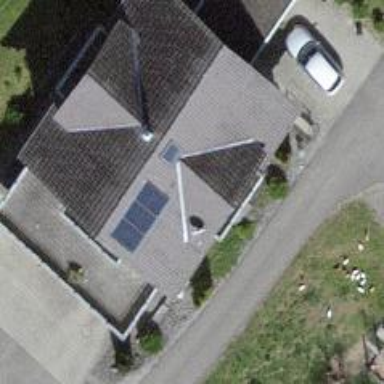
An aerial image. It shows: Solar photovoltaic panel generator.